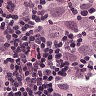
Metastatic tissue present: yes